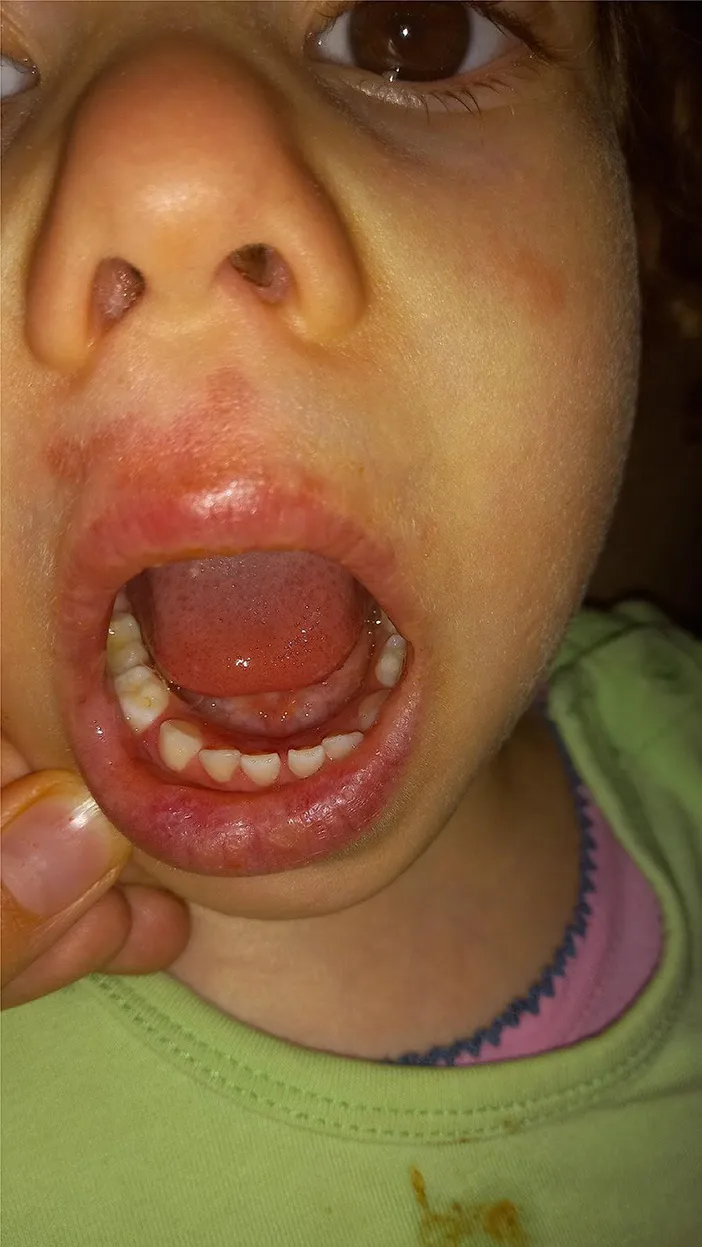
Redness around girl's philtrum and aphthous changes on her lips.
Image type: medical_photograph (other_medical_photograph)